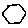
Label: hexagon